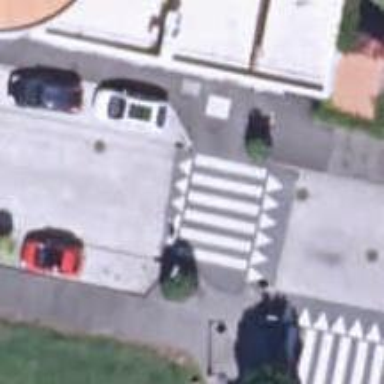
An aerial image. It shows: Marked footway crossing with traffic-calming table.